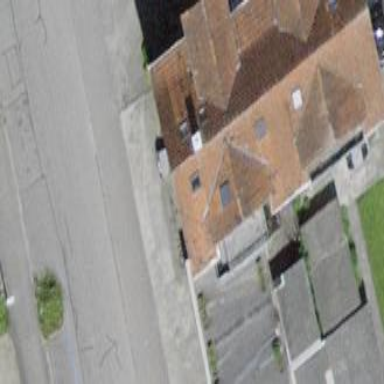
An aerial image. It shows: Terrace building with gabled roof covered in roof tiles.